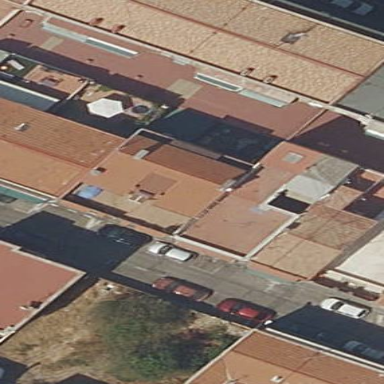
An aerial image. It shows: Building.